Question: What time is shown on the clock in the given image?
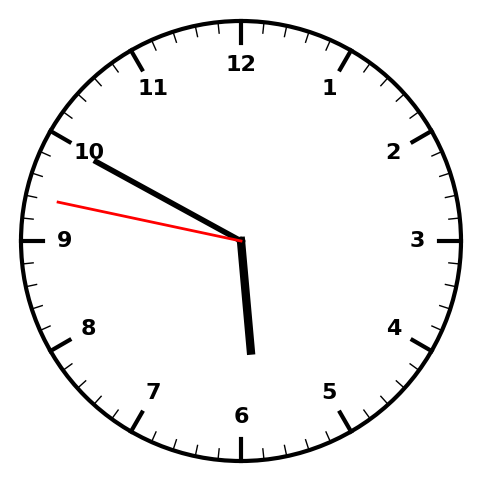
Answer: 05:49:47